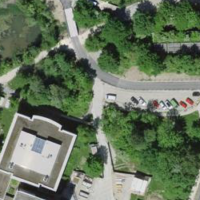
EUNIS habitat code: 54
Species observed at this site:
Lythrum salicaria
Nymphaea alba
Plantago major
Sceliphron curvatum
Myathropa florea
Hottonia palustris
Apis mellifera
Aegithalos caudatus
Trifolium pratense
Trifolium repens
Draba verna
Phragmites australis
Gallinula chloropus
Pseudochorthippus parallelus
Cardamine pratensis
Pica pica
Pyrrhosoma nymphula
Alnus glutinosa
Lymnaea stagnalis
Tussilago farfara
Jacobaea vulgaris
Veronica chamaedrys
Corylus avellana
Chloris chloris
Lotus corniculatus
Passer domesticus
Clematis vitalba
Fringilla coelebs
Melilotus albus
Tachina fera
Hedera helix
Carduelis carduelis
Turdus merula
Filipendula ulmaria
Eristalis tenax
Oxycarenus lavaterae
Parus major
Acer pseudoplatanus
Prunella vulgaris
Plantago media
Taraxacum officinale
Galeopsis tetrahit
Prunus spinosa
Polyommatus icarus
Daucus carota
Cornus sanguinea